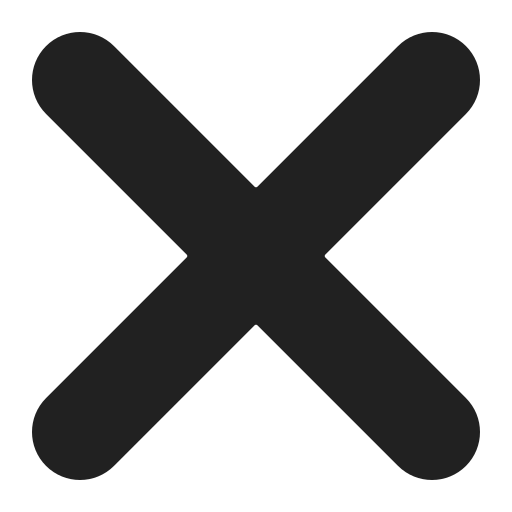
cross mark high contrast